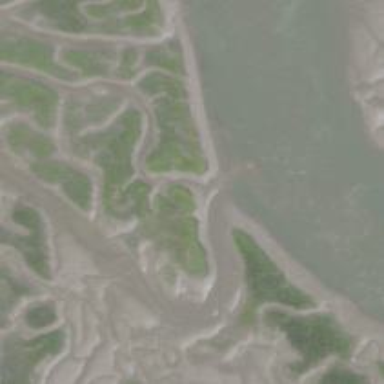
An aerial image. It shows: Marsh wetland with tidal influence.